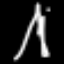
Label: The Eiffel Tower